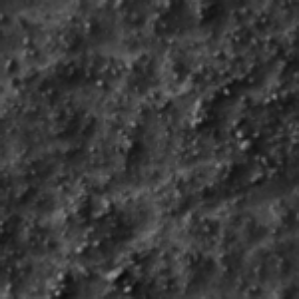
Label: frost